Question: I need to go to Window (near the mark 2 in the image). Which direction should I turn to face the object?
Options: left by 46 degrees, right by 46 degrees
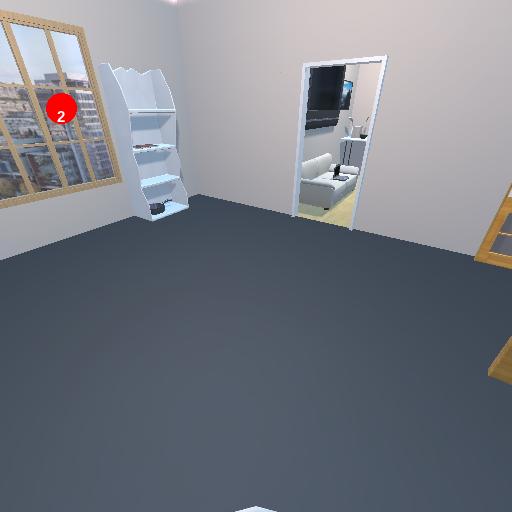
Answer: left by 46 degrees